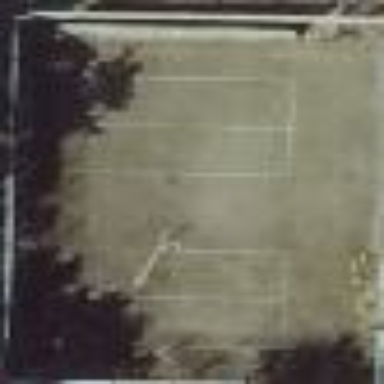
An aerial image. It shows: Tennis court in leisure pitch.